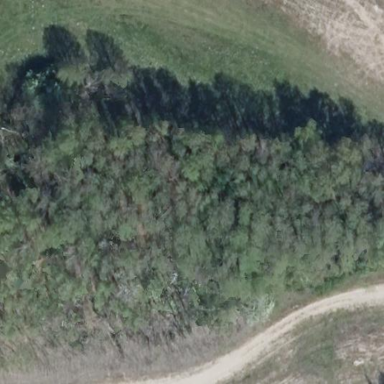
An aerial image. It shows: Deciduous forest dominated by broadleaved trees.